The trace is the raw vibration amplitude of a rotating bearing as a function of time. Based on the visible evidence, which condition applies: normal, inner_race, outer_race, ball?
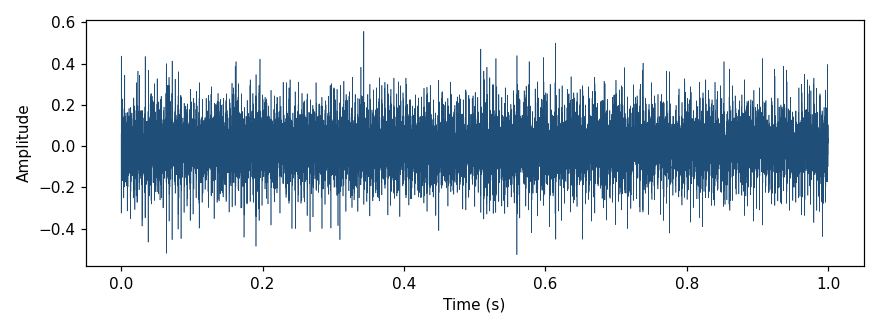
Answer: outer_race